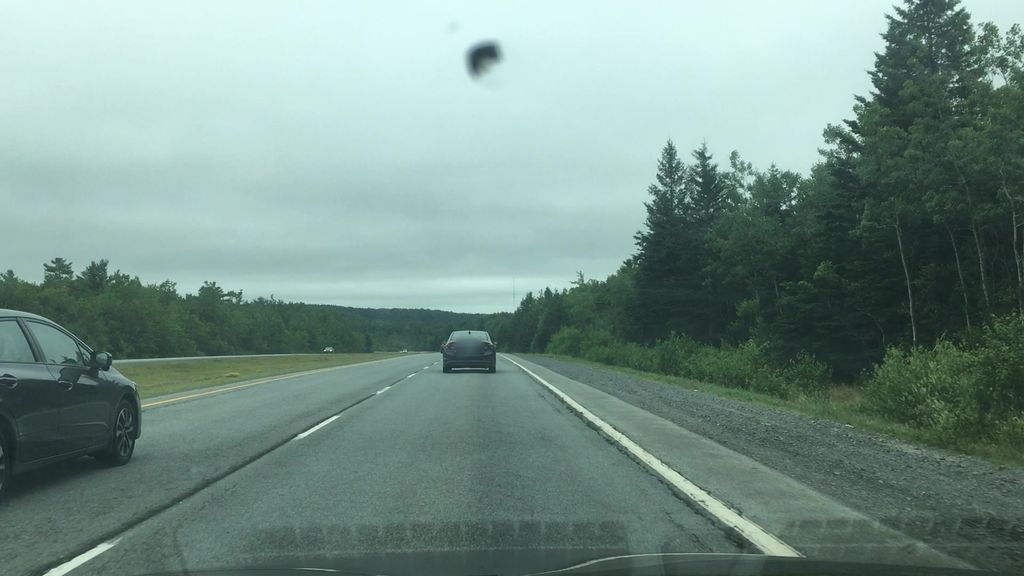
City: halifax